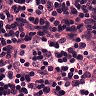
Metastatic tissue present: no